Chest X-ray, AP view. Patient: 50 years old, sex F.
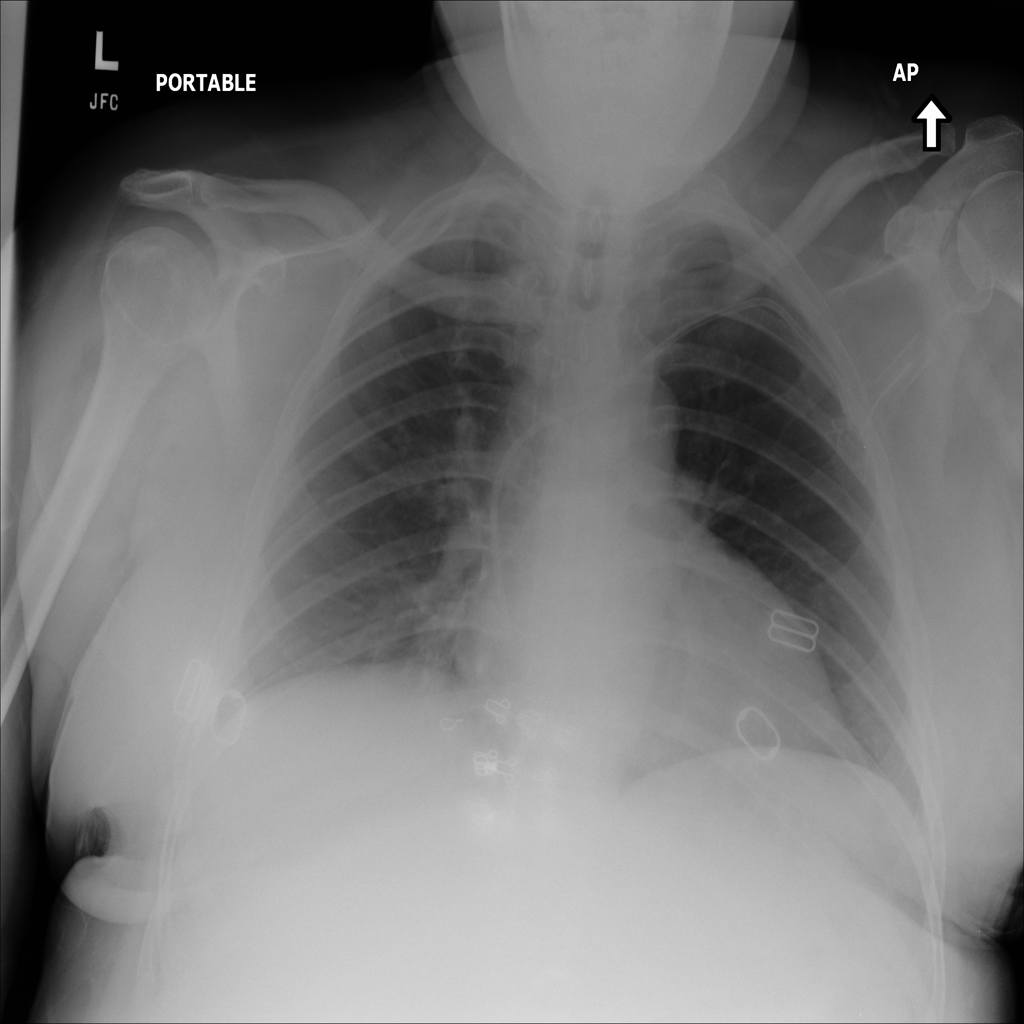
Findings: Infiltration